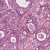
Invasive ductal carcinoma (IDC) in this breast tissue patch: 1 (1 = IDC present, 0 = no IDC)